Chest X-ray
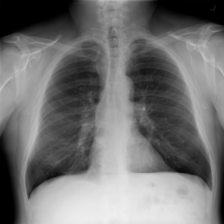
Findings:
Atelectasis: negative
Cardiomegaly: negative
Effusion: negative
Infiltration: negative
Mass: negative
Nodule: negative
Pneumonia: negative
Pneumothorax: negative
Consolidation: negative
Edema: negative
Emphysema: negative
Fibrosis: negative
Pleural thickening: negative
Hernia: negative